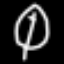
Label: leaf